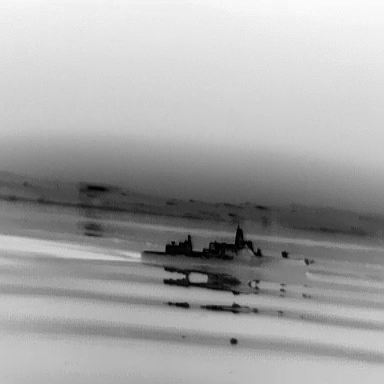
There is a warship in the infrared image.